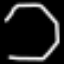
Label: octagon